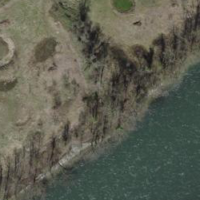
EUNIS habitat code: 41
Species observed at this site:
Lythrum salicaria
Pholidoptera griseoaptera
Tettigonia viridissima
Pseudochorthippus parallelus
Hyla arborea
Phoenicurus phoenicurus